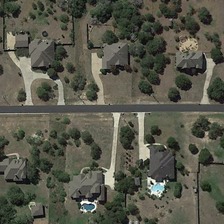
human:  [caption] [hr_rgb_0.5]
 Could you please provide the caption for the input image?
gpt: many green trees and some buildings are in two sides of a road in a medium residential area .

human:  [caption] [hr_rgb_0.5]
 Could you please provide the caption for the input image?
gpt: many green trees and some buildings are in two sides of a road in a medium residential area .

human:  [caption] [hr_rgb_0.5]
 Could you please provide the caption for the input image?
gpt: many green trees and some buildings are in two sides of a road in a medium residential area .

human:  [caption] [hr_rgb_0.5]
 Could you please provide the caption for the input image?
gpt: many green trees and some buildings are in two sides of a road in a medium residential area .

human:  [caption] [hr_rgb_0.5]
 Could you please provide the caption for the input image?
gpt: many green trees and some buildings are in two sides of a road in a medium residential area .